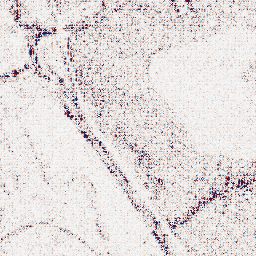
Category: wavelet
Decomposition family: wavelet_dwt
Decomposition parameters: wavelet: sym4
level: 1
Upsampling method: bilinear
Upsampling parameters: scale: 8
Upsampling scale: 8